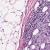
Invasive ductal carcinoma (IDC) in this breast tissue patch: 1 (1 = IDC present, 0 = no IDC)